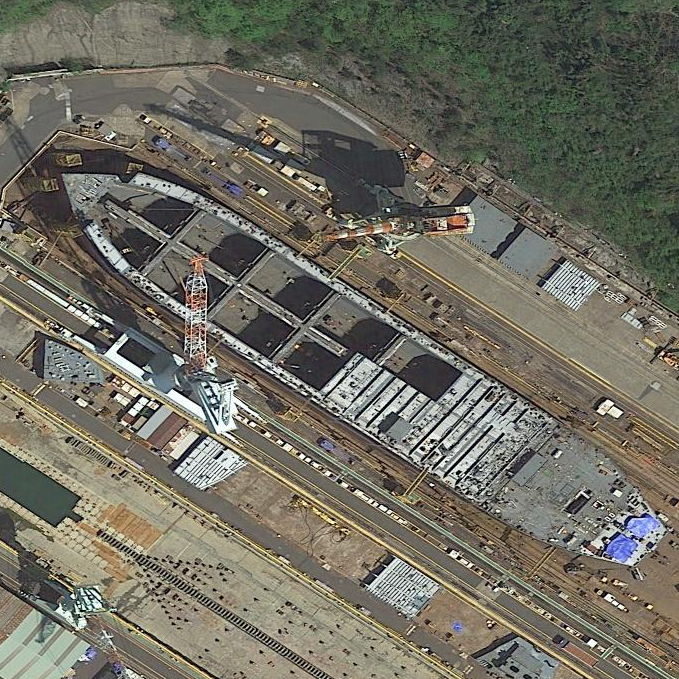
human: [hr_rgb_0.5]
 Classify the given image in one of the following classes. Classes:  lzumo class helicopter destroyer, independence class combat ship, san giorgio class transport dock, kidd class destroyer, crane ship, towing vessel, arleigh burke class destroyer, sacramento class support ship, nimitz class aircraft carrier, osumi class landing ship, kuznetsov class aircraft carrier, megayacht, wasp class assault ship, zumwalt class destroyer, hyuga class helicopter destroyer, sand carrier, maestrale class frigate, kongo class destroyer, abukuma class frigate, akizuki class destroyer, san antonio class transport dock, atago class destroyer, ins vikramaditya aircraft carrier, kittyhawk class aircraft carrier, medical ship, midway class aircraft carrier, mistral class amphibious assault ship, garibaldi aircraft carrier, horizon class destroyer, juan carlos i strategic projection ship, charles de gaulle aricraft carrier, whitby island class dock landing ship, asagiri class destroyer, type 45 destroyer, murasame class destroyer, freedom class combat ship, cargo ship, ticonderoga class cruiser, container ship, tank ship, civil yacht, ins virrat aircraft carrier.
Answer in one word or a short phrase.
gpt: Cargo ship